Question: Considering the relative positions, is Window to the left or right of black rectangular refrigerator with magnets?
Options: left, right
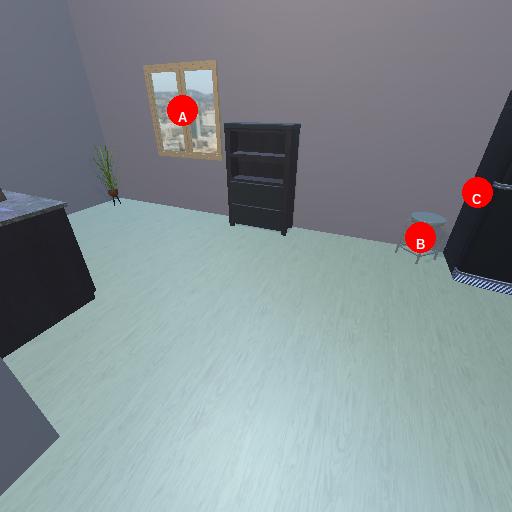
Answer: left